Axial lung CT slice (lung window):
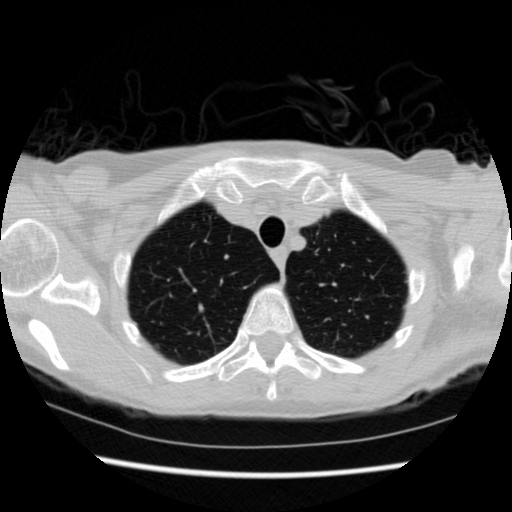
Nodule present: no